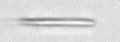
Label: fiber